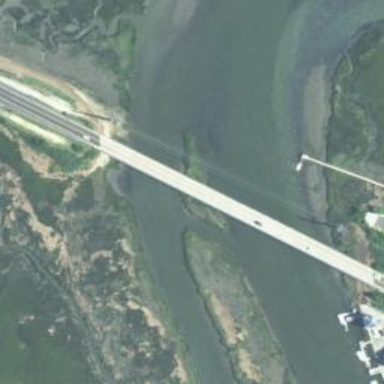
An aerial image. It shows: Primary highway passing over low water crossing bridge.